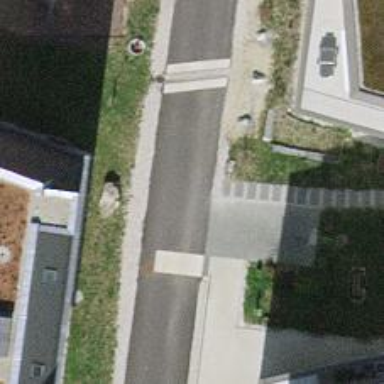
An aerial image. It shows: Residential road with asphalt surface and no sidewalks.